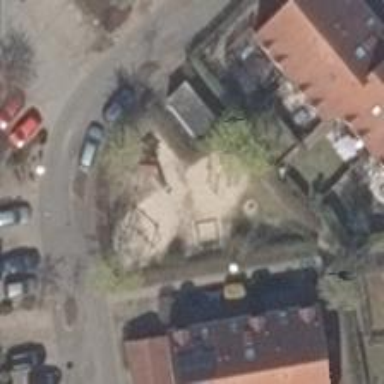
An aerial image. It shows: Playground area for leisure land.